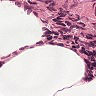
Metastatic tissue present: no